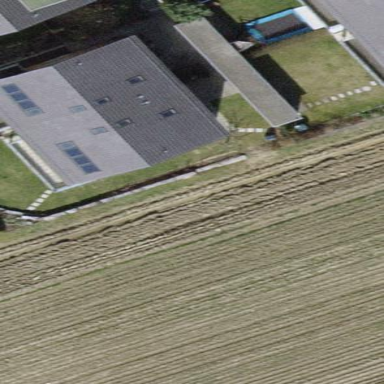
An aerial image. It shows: Semidetached house with gabled roof.